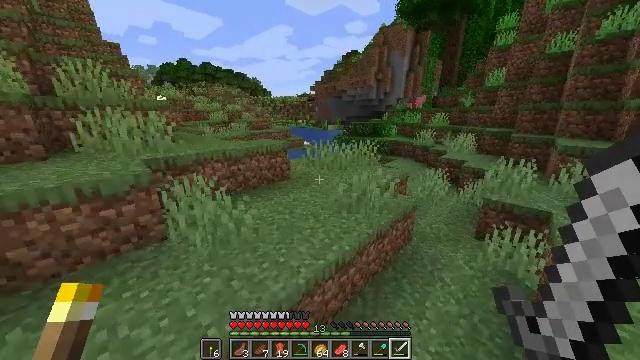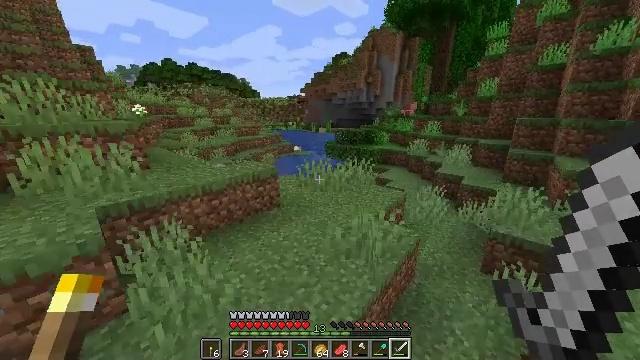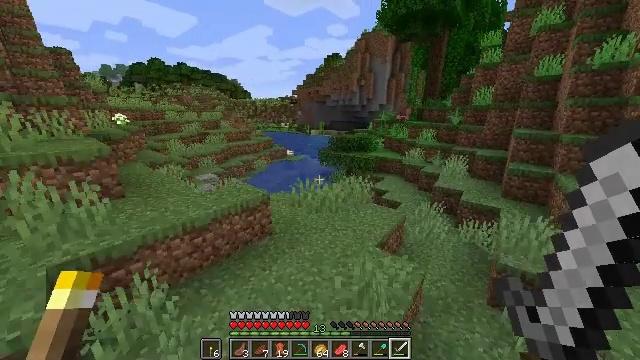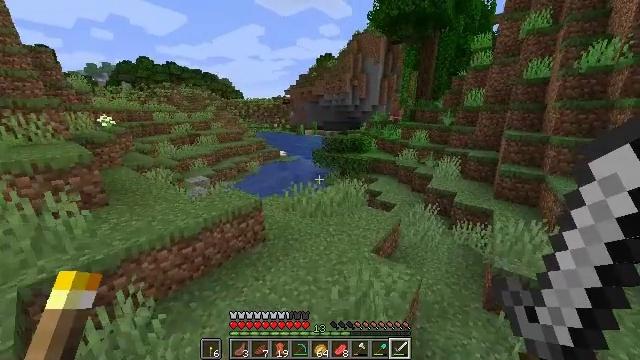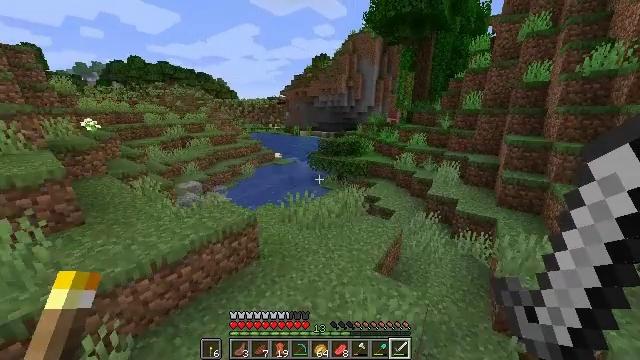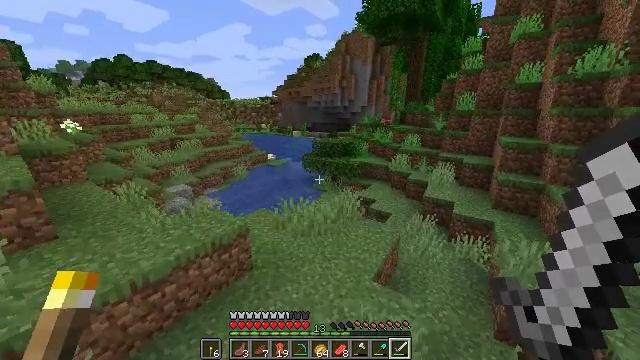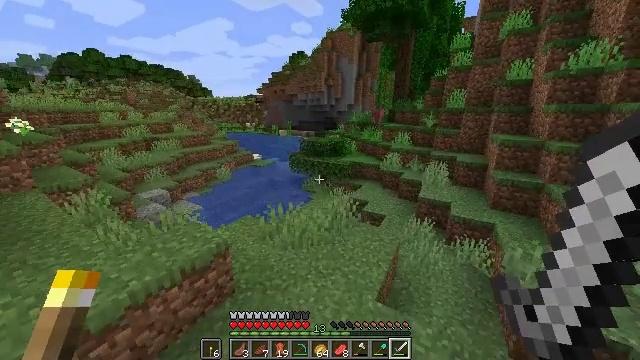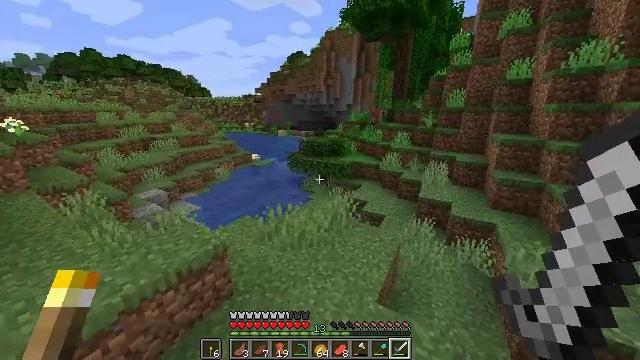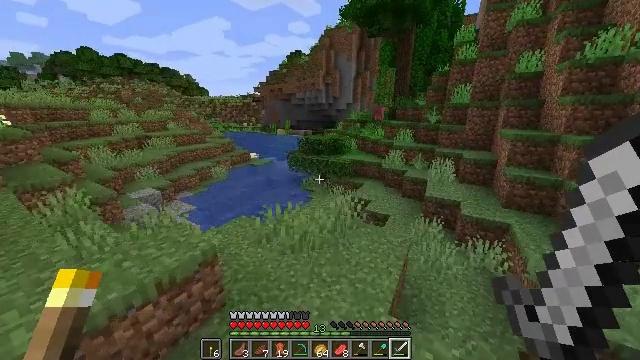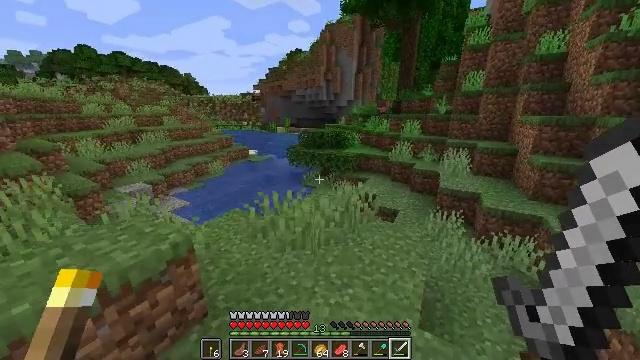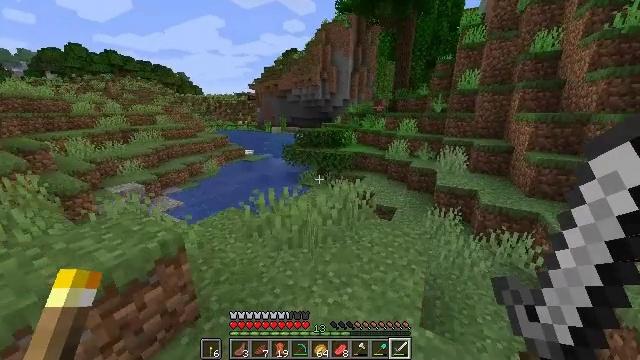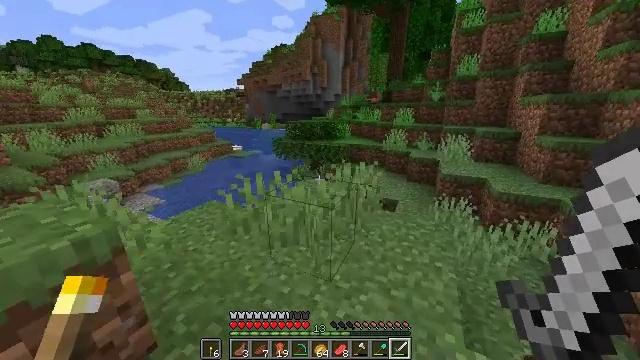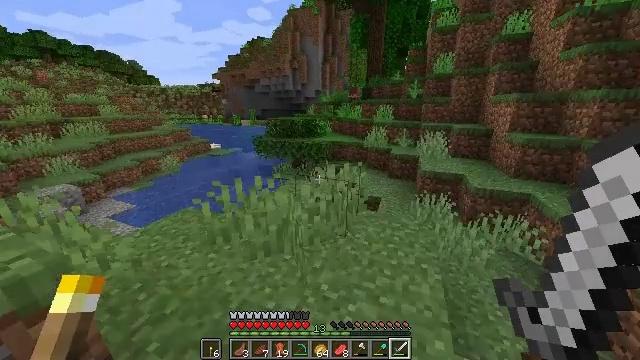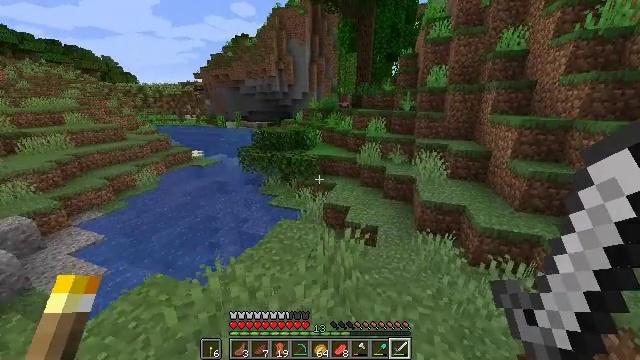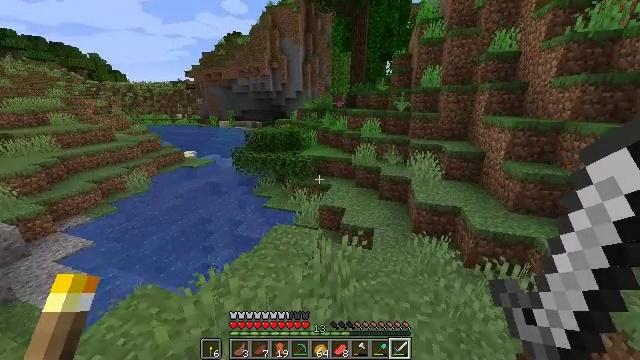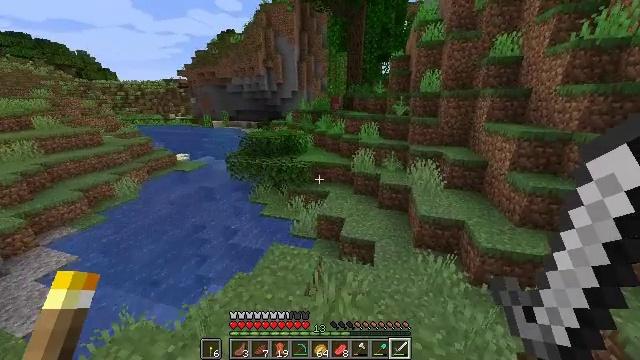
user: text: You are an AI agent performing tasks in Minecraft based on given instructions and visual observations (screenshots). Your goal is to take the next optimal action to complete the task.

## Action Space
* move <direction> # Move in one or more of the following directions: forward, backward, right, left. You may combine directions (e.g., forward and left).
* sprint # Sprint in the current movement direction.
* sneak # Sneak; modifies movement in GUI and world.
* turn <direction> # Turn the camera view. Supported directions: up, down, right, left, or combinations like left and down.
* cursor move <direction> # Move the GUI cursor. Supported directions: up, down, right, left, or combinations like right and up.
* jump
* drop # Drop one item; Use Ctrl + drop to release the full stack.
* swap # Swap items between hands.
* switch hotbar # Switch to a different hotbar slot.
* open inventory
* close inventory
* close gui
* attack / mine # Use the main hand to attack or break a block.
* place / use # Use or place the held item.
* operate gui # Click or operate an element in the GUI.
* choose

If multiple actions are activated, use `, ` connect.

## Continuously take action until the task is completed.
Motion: motion action
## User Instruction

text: Gather sugar cane for crafting.
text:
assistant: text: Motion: move forward, sprint, turn right, jump
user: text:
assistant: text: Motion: move forward, sprint, turn right, jump
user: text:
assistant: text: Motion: move forward, turn right, jump
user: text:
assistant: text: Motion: move forward, turn right, jump
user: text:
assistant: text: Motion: move forward, turn right, jump
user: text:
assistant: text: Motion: move forward, turn right, jump
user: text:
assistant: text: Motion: move forward, jump
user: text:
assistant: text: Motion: move forward, jump
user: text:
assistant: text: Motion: move forward, jump
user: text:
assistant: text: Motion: move forward, sprint, turn right, jump
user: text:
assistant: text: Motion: move forward, sprint, turn right, jump
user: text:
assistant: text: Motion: move forward, sprint, turn right and down, jump
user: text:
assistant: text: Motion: move forward, sprint, turn right, jump
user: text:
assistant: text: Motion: move forward, turn right, jump
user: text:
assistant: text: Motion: move forward, turn right, jump
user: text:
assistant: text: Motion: move forward, turn right, jump
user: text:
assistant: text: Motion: move forward, turn right, jump
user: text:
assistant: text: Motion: move forward, turn right, jump
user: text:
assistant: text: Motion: move forward, turn right, jump
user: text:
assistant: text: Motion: move forward, jump
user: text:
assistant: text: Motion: move forward, jump
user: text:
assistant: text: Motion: move forward, jump
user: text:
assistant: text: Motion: move forward, sprint, turn right, jump
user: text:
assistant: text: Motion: move forward, sprint, turn right, jump
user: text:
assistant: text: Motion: move forward, sprint, turn right, jump
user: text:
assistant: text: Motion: move forward, sprint, jump
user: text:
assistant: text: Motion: move forward, jump
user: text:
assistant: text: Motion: move forward, jump
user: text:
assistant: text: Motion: move forward, jump
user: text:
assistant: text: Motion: move forward, jump